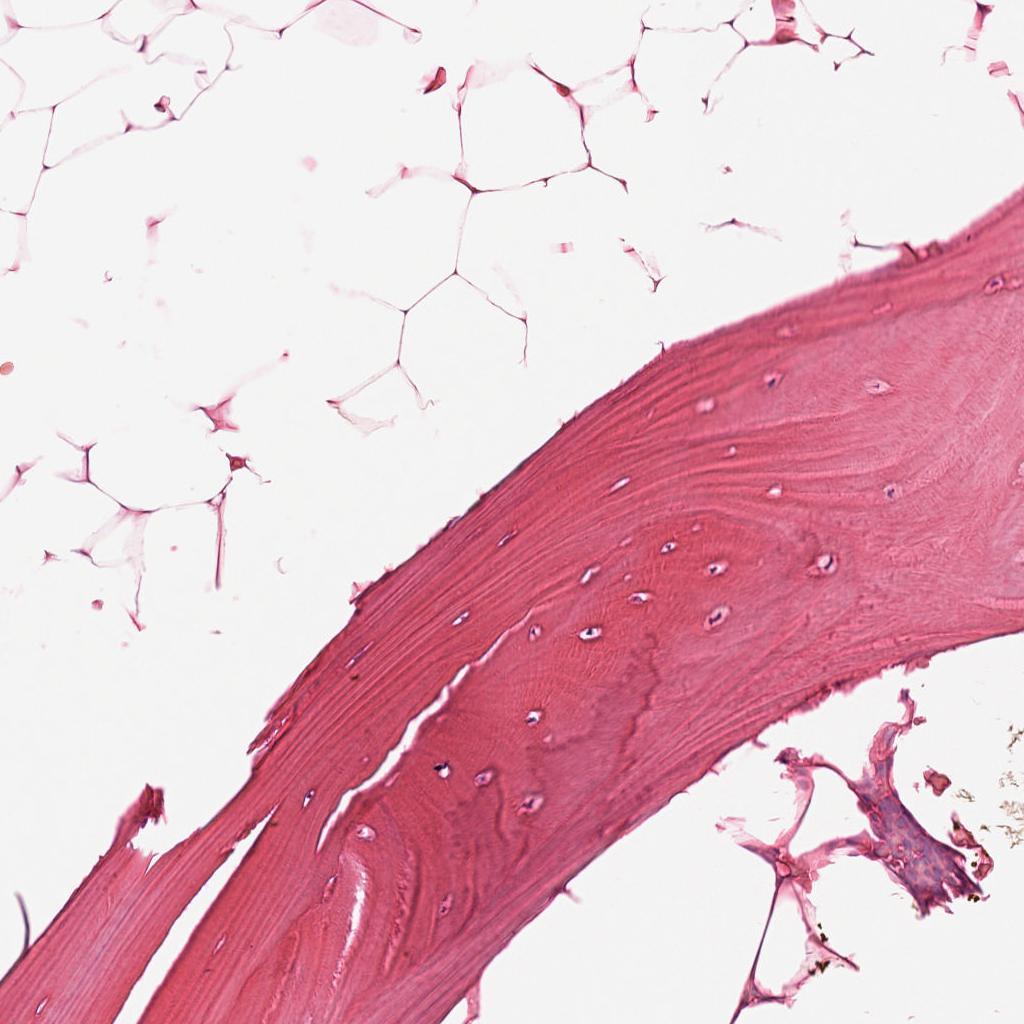
Label: Non-Tumor